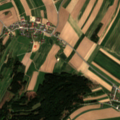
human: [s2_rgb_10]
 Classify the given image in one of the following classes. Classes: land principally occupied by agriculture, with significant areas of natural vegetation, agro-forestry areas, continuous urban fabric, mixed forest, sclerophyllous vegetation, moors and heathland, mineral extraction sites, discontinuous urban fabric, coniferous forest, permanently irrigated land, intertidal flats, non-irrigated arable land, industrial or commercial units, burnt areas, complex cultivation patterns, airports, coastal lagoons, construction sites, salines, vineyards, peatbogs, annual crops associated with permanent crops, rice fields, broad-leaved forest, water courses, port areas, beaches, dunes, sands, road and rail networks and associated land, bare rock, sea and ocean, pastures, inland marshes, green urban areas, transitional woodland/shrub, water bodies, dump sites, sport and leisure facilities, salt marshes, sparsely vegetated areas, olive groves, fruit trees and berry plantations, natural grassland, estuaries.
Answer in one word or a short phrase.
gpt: discontinuous urban fabric, non-irrigated arable land, coniferous forest